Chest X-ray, PA view. Patient: 69 years old, sex F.
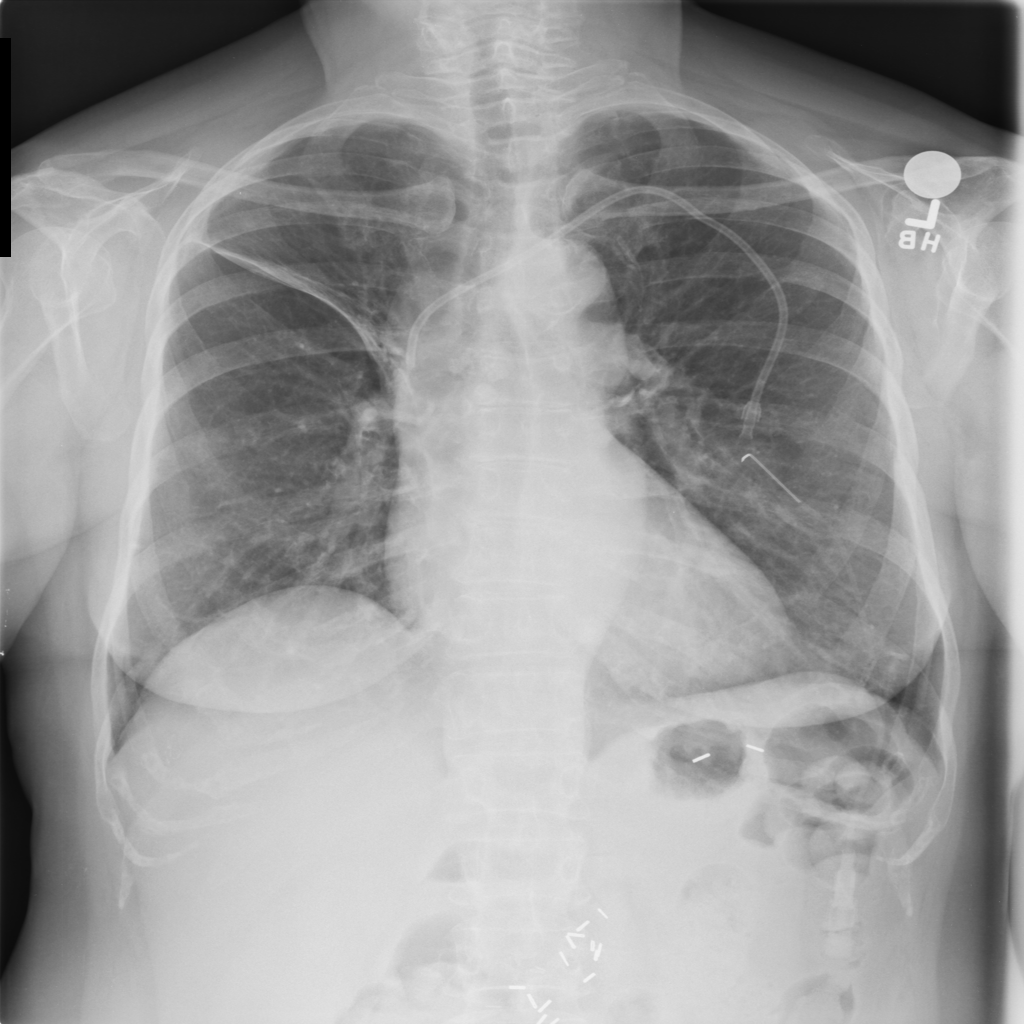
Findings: No Finding